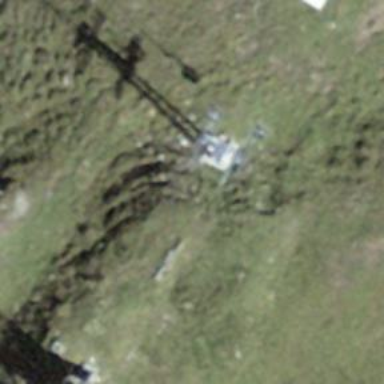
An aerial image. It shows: Pylon used for aerialway.